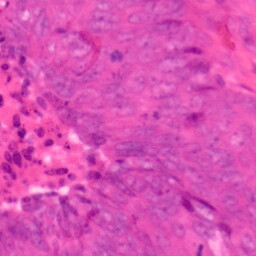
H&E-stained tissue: Colon